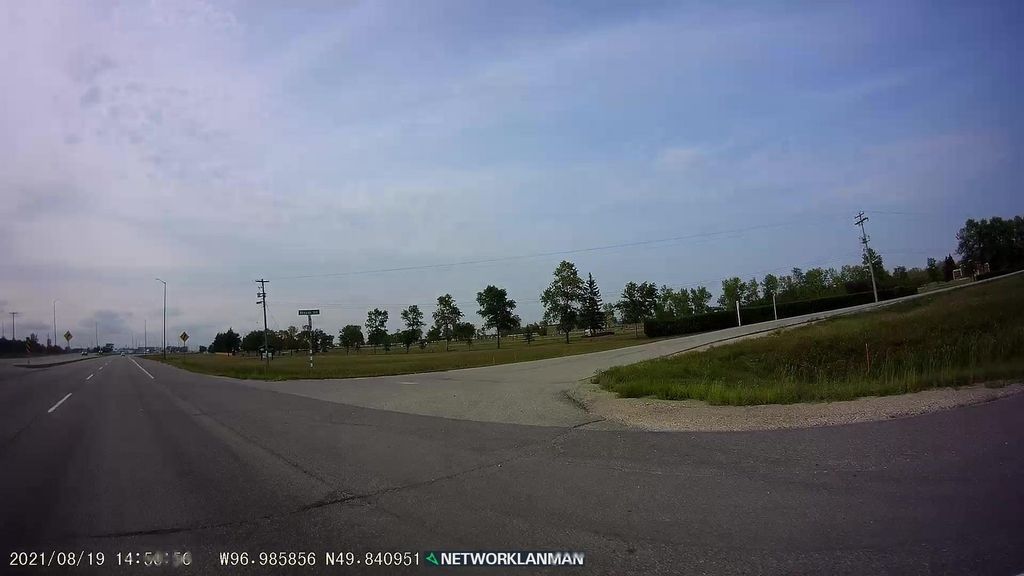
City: winnipeg